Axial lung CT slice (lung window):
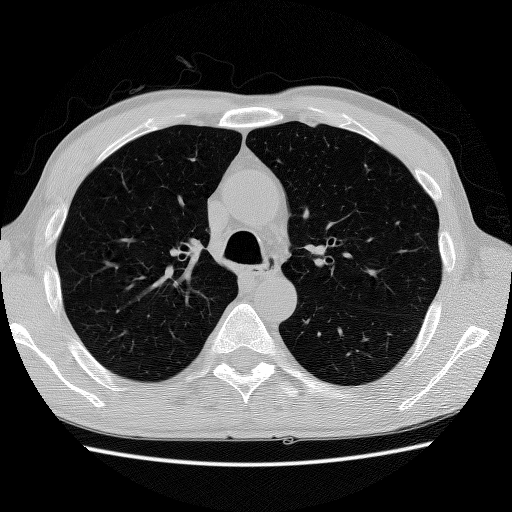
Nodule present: no